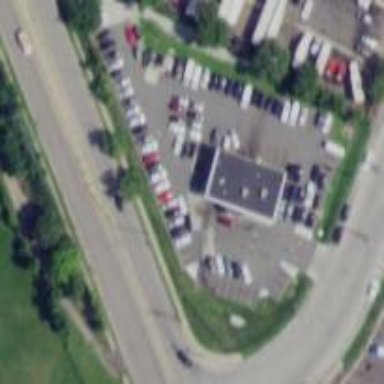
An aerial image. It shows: Car rental facility.